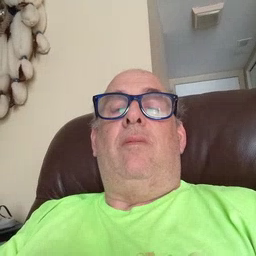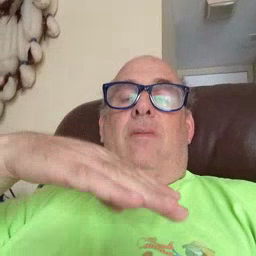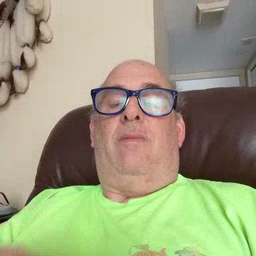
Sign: table